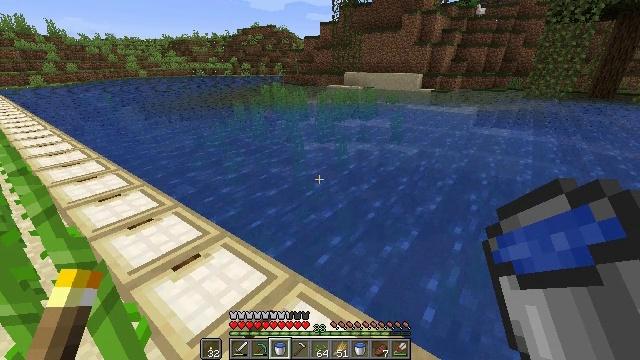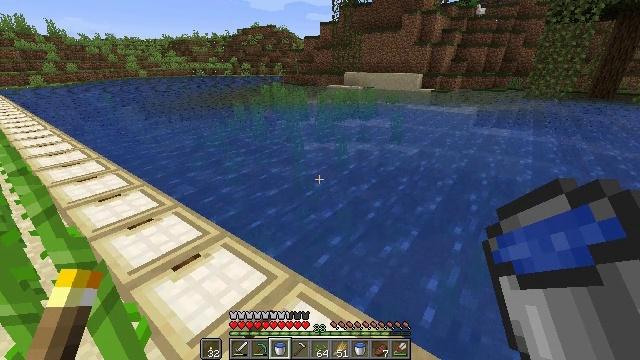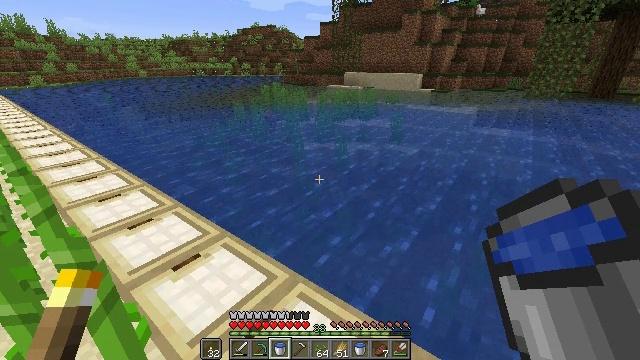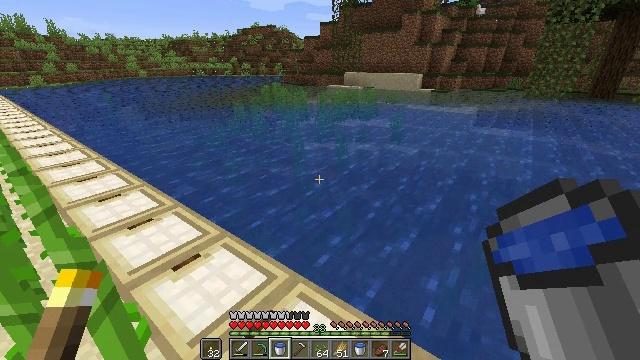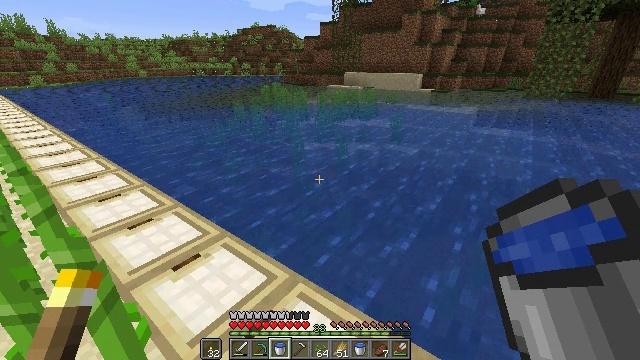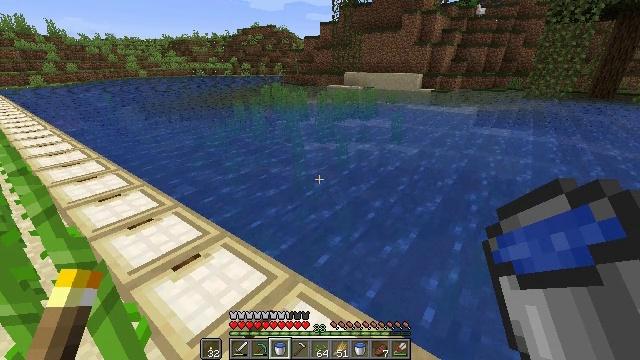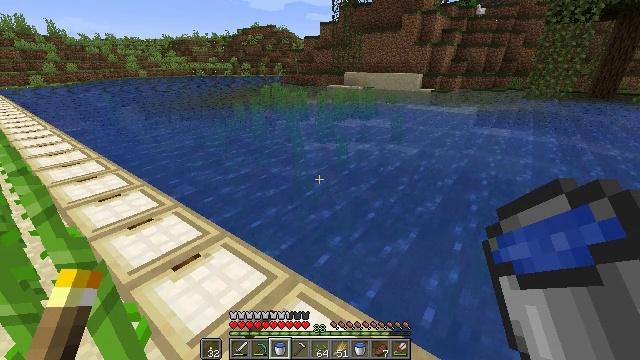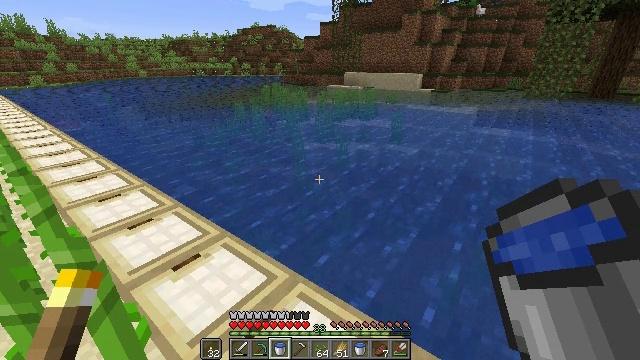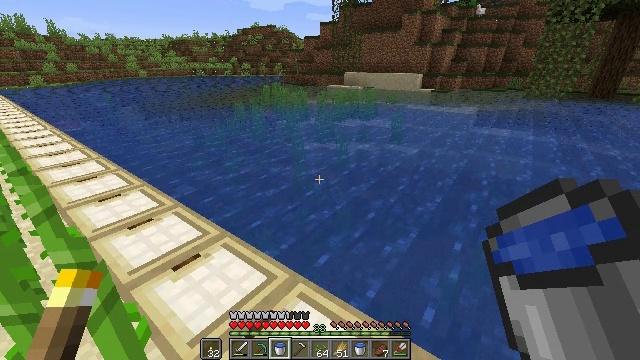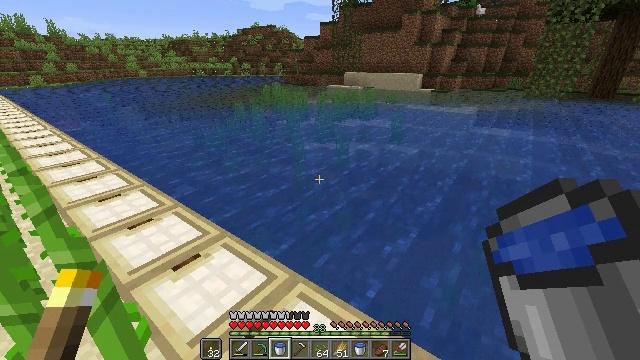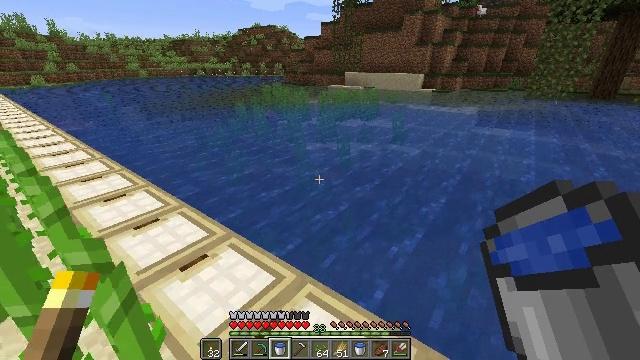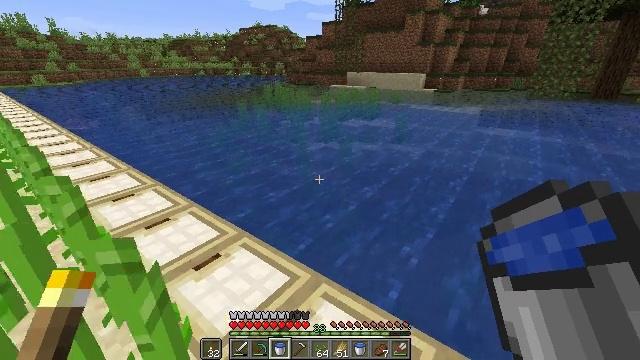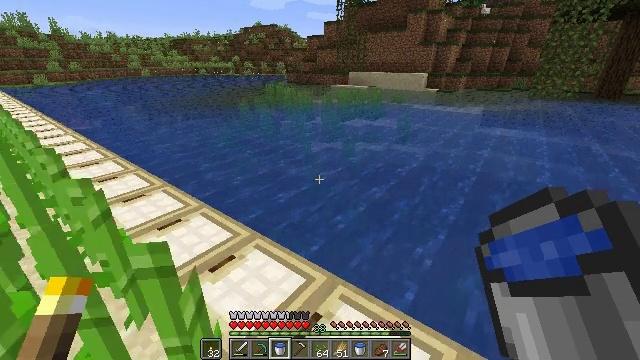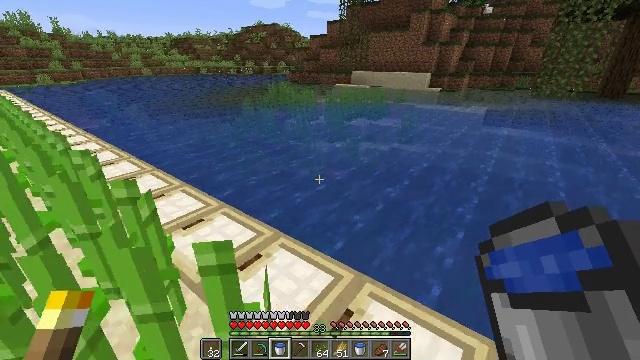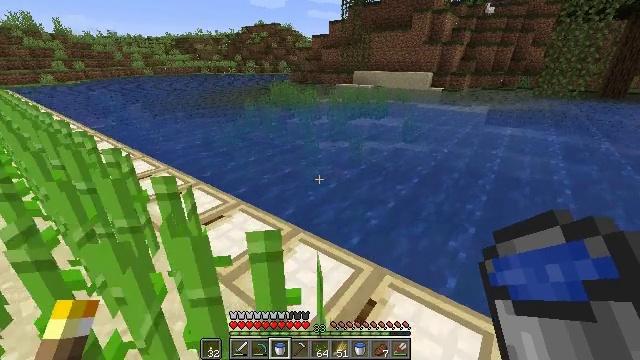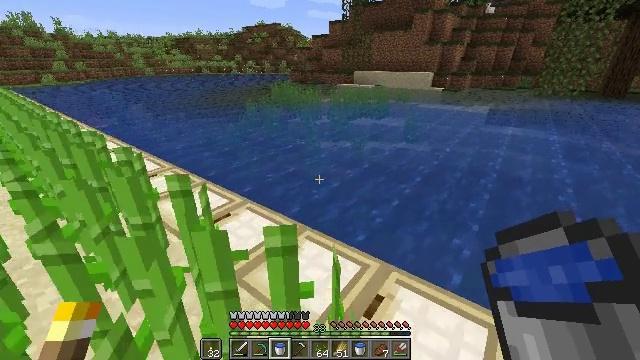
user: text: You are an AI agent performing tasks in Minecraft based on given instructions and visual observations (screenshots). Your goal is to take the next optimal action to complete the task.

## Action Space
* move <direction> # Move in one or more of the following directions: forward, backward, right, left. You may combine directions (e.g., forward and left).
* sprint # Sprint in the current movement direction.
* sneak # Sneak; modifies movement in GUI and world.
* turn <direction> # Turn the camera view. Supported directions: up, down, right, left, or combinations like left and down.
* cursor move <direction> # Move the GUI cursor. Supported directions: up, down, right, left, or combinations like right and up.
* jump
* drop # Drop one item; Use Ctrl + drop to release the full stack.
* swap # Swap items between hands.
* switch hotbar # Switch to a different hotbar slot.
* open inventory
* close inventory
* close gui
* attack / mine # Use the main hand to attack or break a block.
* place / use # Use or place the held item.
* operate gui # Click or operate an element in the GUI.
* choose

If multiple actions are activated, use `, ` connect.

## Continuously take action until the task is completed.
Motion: motion action
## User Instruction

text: Dig up the grass block for dirt.
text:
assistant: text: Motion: no_op
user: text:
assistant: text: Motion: no_op
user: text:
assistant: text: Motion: no_op
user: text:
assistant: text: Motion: no_op
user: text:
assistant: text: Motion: no_op
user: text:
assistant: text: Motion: no_op
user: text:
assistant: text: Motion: no_op
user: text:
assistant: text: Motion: no_op
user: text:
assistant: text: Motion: no_op
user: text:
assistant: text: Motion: move left
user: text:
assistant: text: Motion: move left
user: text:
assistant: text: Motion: move left
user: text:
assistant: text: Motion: move back and move left
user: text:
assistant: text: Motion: move back and move left
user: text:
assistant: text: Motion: move back and move left
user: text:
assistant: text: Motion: move back and move left
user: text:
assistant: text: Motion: move left
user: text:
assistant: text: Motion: move left
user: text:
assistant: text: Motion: move left
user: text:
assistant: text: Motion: move left
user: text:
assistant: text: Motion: move left
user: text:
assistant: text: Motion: move left
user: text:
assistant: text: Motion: move left
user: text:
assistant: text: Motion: move left
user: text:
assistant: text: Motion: move left
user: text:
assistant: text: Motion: move left
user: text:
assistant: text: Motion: move left
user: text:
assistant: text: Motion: move left
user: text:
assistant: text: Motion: move left
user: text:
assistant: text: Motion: move forward and move left, turn up